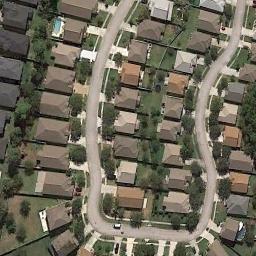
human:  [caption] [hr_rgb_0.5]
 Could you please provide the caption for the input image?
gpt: A dense residential area has a lot of greenery and lots of houses neatly arranged while a road goes through the residential area .

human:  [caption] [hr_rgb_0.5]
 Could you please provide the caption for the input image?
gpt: In densely populated areas there are many roads and neatly arranged houses and trees as well as large lawns and many vehicles .

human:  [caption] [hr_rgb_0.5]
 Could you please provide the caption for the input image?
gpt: The house is about the same size .

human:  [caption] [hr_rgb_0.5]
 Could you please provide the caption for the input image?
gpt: The dense residential is on the grass next to the road and trees .

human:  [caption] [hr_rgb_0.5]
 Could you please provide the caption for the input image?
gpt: There are many brown buildings arranged neatly on dense residential area .